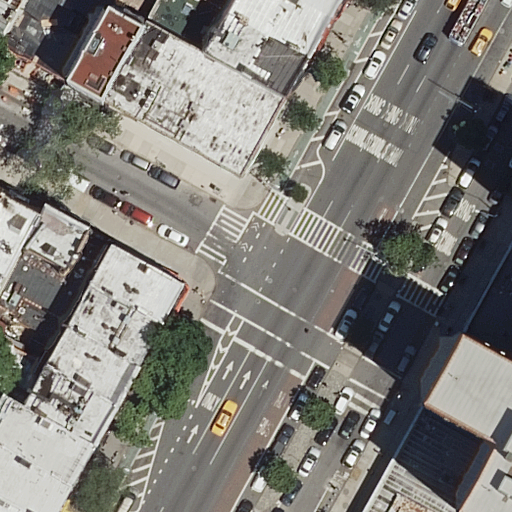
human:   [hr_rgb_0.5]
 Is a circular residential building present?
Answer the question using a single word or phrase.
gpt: no

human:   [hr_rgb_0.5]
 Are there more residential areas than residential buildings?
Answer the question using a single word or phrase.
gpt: no

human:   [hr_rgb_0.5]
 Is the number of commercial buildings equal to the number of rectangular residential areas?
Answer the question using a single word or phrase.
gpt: no

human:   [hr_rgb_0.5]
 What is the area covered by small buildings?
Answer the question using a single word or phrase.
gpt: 212m2

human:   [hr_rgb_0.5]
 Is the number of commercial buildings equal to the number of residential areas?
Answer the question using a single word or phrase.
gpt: no

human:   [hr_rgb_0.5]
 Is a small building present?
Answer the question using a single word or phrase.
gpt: yes

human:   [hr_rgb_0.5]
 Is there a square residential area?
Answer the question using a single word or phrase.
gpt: no

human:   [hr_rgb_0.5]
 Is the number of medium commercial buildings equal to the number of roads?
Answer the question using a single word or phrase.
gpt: no

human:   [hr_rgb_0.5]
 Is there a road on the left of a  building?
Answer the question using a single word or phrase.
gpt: yes

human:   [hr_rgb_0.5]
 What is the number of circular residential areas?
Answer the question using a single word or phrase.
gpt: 0

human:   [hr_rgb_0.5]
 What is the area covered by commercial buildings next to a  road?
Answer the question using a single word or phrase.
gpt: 0m2

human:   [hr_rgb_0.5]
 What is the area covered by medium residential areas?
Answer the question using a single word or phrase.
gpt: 0m2

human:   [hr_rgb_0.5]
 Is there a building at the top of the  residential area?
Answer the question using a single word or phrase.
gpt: yes

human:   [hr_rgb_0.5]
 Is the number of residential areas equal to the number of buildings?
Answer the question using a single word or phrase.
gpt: no

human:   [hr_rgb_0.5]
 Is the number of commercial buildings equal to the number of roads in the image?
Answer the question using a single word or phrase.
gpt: no

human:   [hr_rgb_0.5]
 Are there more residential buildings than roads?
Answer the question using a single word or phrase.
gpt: yes

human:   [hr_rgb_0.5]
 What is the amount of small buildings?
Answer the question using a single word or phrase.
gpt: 6

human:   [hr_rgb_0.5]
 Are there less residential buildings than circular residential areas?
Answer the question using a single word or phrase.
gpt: no

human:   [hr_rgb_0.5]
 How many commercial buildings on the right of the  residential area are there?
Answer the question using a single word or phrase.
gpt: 0

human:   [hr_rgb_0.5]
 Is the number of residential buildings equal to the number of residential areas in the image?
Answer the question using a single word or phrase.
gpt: no

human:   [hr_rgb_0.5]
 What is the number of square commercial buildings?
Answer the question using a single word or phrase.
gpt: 0

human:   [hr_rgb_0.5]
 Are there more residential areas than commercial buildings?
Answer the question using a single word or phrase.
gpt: yes

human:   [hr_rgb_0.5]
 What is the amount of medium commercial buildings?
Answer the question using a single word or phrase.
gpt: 0

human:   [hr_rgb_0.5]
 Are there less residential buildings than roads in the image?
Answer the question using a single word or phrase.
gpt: no

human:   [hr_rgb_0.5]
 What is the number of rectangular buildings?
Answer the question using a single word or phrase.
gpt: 17

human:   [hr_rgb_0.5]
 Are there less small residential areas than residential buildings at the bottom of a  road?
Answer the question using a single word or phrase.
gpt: yes

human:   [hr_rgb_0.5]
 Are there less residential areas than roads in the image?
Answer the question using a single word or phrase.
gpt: yes

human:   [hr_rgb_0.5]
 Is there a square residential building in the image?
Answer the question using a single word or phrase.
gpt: no

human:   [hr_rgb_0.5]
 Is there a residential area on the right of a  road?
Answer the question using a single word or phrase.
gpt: no

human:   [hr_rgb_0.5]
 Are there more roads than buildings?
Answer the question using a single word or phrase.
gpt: no

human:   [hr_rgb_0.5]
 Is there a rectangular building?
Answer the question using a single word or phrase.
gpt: yes

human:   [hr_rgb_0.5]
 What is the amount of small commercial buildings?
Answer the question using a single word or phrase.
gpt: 0

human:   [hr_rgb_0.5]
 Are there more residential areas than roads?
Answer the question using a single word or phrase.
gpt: no

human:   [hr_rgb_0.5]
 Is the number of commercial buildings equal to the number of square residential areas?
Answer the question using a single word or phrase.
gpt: yes

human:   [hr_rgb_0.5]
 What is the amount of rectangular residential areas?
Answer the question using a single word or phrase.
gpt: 1

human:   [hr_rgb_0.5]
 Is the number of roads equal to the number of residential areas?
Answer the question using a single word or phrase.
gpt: no